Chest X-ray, PA view. Patient: 53 years old, sex F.
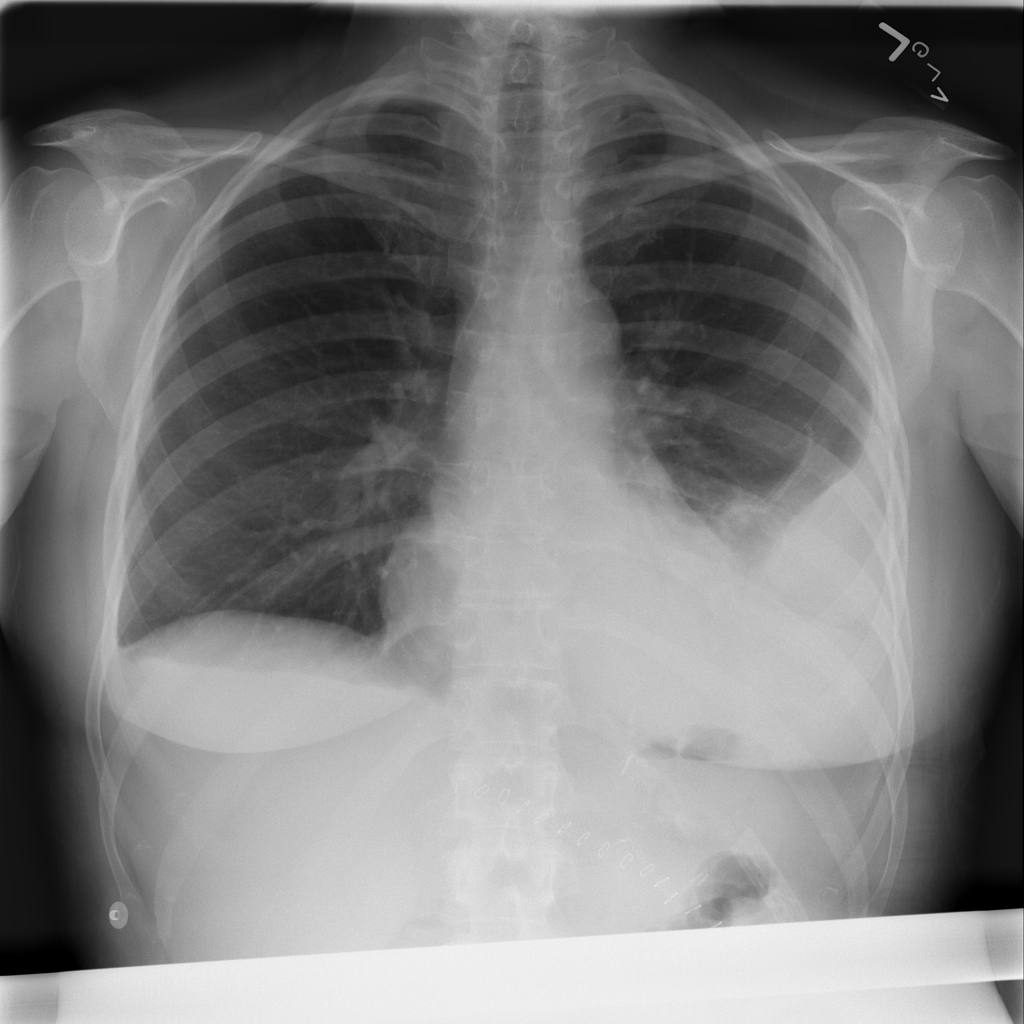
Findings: Atelectasis, Effusion